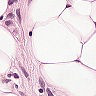
Metastatic tissue present: yes